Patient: sex M, age 46
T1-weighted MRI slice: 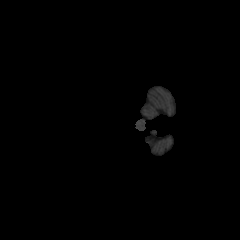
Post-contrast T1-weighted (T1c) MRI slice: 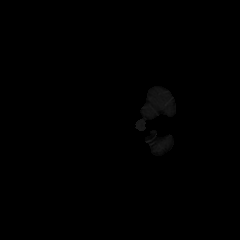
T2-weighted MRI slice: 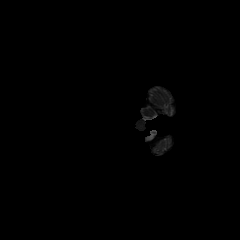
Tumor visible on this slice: no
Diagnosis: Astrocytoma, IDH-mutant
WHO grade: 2